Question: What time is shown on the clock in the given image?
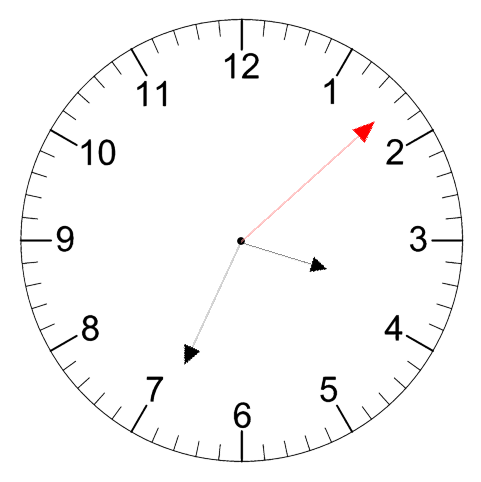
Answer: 03:34:08